Question: Further to this discussion regarding fitting arima model using external regressors.
<URL>
I was able to forecast perfectly for next 5 months given that I had future values for the predictors explaining my response variable (churn_rate).
'''
arima_model_churn_rate <- auto.arima(tsm_churn_rate, stepwise = FALSE,
approximation = FALSE,
xreg = xreg_in_out_p_month_1)
number_of_future_month <- 5
forecast_churn_rate <- forecast (arima_model_churn_rate,
xreg = xreg_fut_in_out_p_month_churn_rate,
h = number_of_future_month)
plot(forecast_churn_rate)
'''
- My question is as I need to predict in future I can not wait for the predictors to be measured to make prediction for future months ?- If I have to wait till end of month then I can do simple calculation to see what is churn rate ?- My goal is predict for next 3 months in that case what I should I do get future values for my predictors?
I am kind of confused with this whole scenario as discussed in the blog. For arima model with external regressor we need future values. Its perfectly worked for example case where I just trained my model on 2 years data and I used next 5 months measurements for predictors as future value.
But what If I want to predict for future 3/6/ or even year and If I have to wait for future values then I am already in that time point. Then prediction does not make any sense.
Can someone explain this whole concept to me please. Sorry if I could not explain this whole scenario really well. I tried my level best to get around though.
Thanks in advance !!

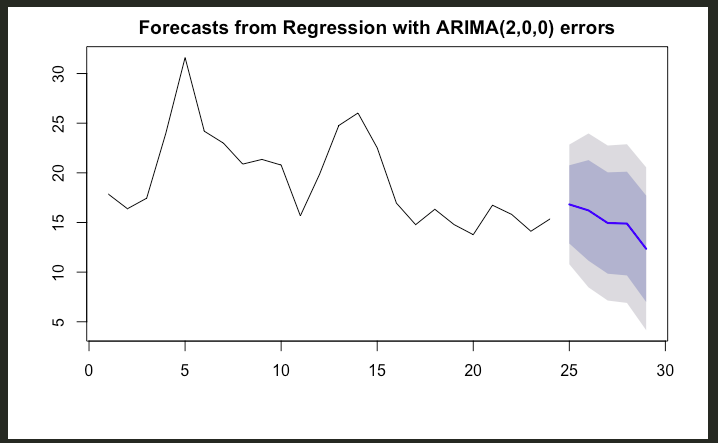
Answer: If you don't have values for your future predictors, then you need to either forecast them first, or use a different model.
You could try a model without those predictors, or you could include lagged values of the predictors where the lag is at least as long as the forecast horizon.